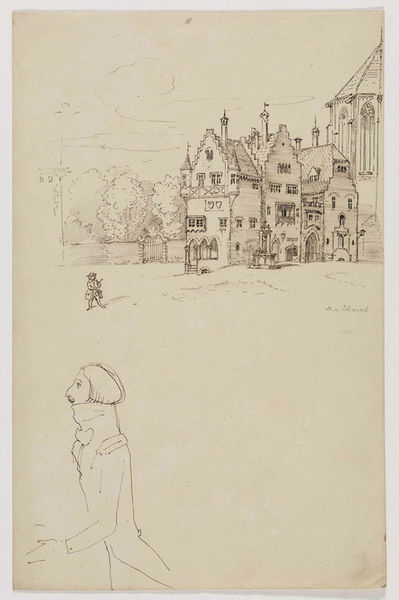
Titel: Drei gotische Häuser zwischen barockem Gartentor und gotischem Kirchenchor, darunter Skizze eines schreitenden Mannes
Künstler: Moritz von Schwind
Standort: Karlsruhe
Institution: Staatliche Kunsthalle Karlsruhe
Schlagwörter: bäume, arches, architecture, balcony, church, hat, men, people, soldier, soldiers, white, window, arm, black, collar, formal, gray, grey, hair, old, wall, windows, two, brown, floor, perspective, profile, sad, cloud, clouds, frau, man, sky, stone, tree, background, building, field, house, landscape, horizon, houses, roof, street, tower, trees, boy, eyes, suit, uniform, grass, garden, drawing, paper, black and white, castle, coat, etching, sketch, walking, french, glass, jacket, pen, tie, door, flag, fence, small, town, happy, person, baum, city, flags, haus, mann, menschen, antique, doors, cathedral, ink, draft, square, walls, brick, bricks, buildings, gate, lawn, dull, pencil, gothic, medieval, draw, rough, wash, chimney, chimneys, urban, gotik, lapel, tan, well, penis, zeichnung, turret, towers, library, bowtie, mustache, weiß, krieg, sepia, middle ages, tiles, bild, braun, wig, concept, gun, kirche, skizze, unfinished, tile, architektur, player, cream, general, incomplete, block, gates, fortress, colonial, burg, 19. jahrhundert, dach, blakc, yard, arched, tress, electricity, doorways, line drawing, preliminary, croquis, bob, romania, no colour, oat, loneliness, wächter, schnauzer, satdt, 50, 42, lebewesen, taruer, sephia, vilage, minaret, brick houses, unshaded, tiae, entrances, 19. jh., tore, forttress, townhouse, ftseinh, townhouses, pires